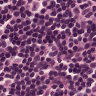
Metastatic tissue present: no